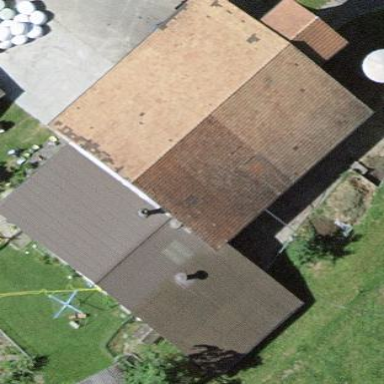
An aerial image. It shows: Stable building.